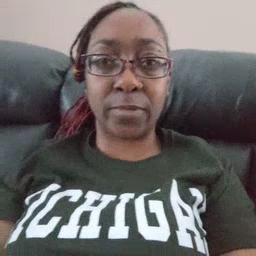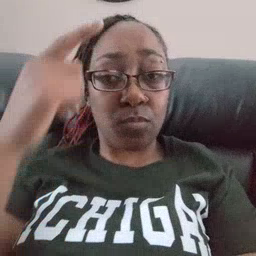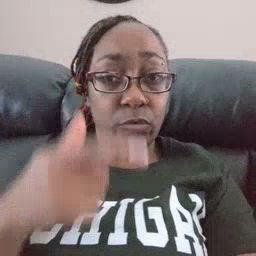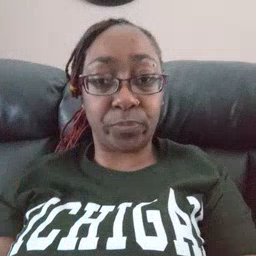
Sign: brother